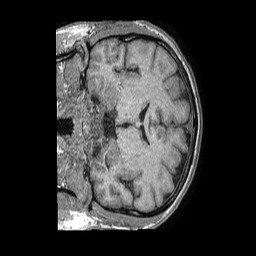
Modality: T1w
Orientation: coronal
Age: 47
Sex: male
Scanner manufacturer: philips
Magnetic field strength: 1.5 T
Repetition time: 0.007746 s
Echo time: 0.003565 s